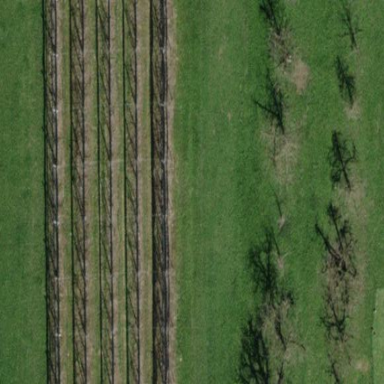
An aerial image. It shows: Orchard.